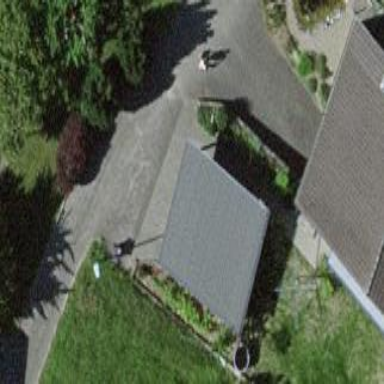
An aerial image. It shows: Garage building.